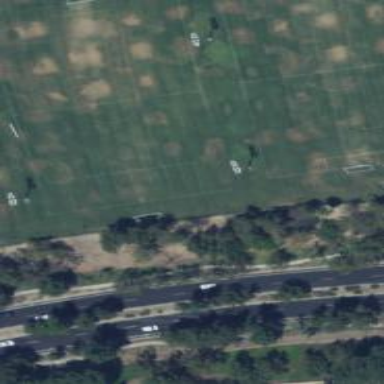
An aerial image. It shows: Soccer pitch with grass surface for leisure and sports.